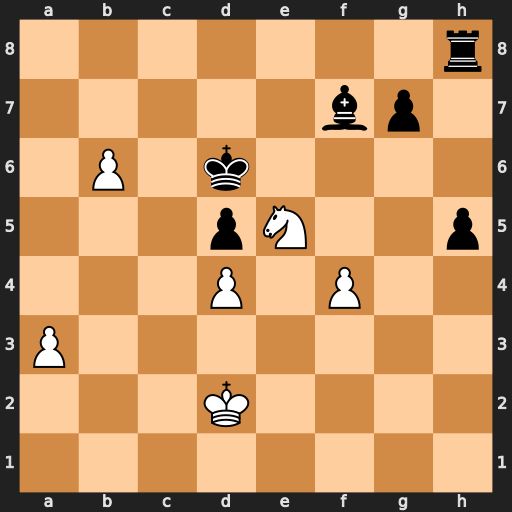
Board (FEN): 7r/5bp1/1P1k4/3pN2p/3P1P2/P7/3K4/8
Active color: w
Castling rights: -
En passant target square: -
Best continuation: Nxf7+ Kc6 Nxh8